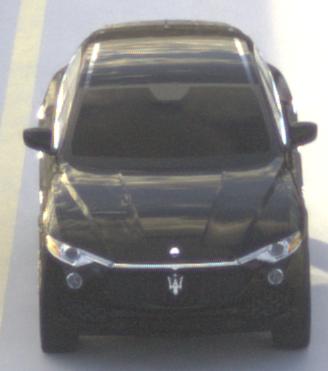
Make: Maserati
Model: Levante GT Hybrid
Detailed model: Levante
Model produced from: 2021/07
Model produced until: 2022/10
Doors: 4
Color: black
Road condition: dry road
Daytime: morning or afternoon
Contrast: medium contrast